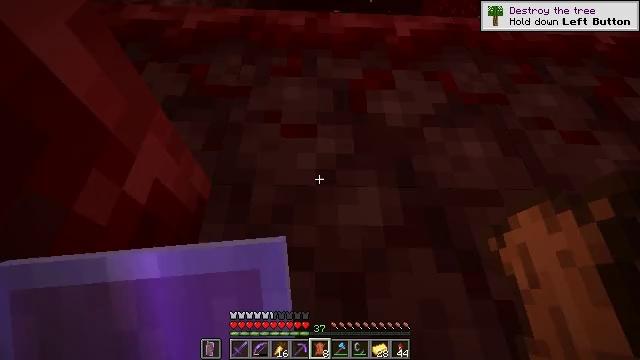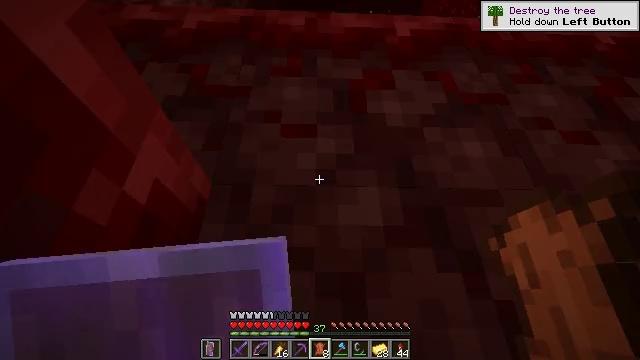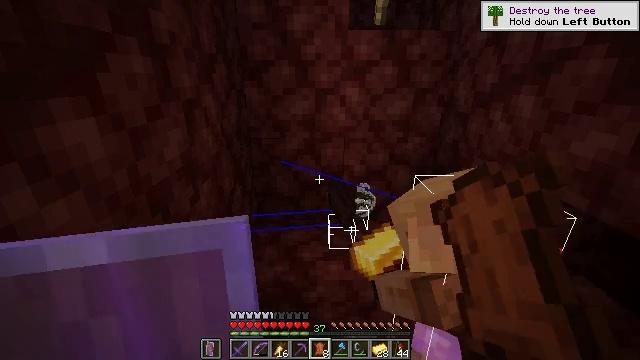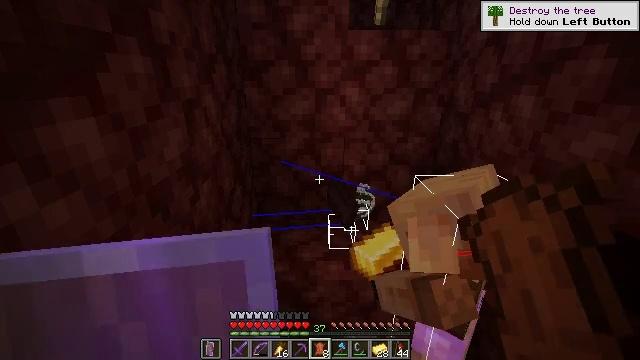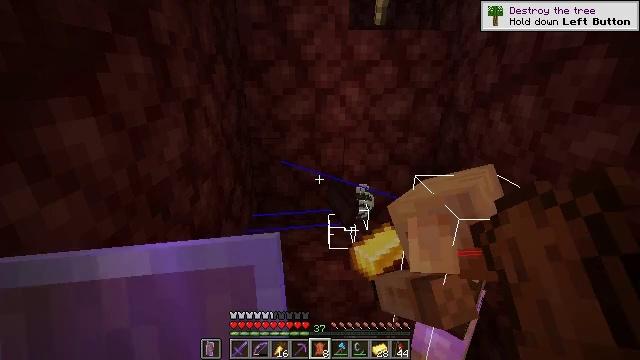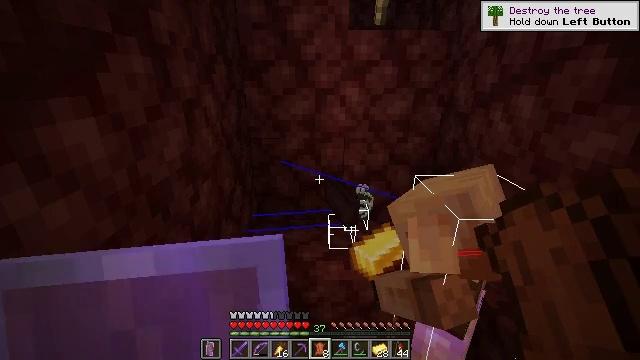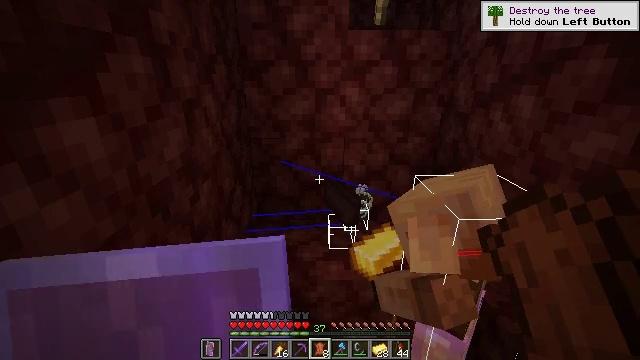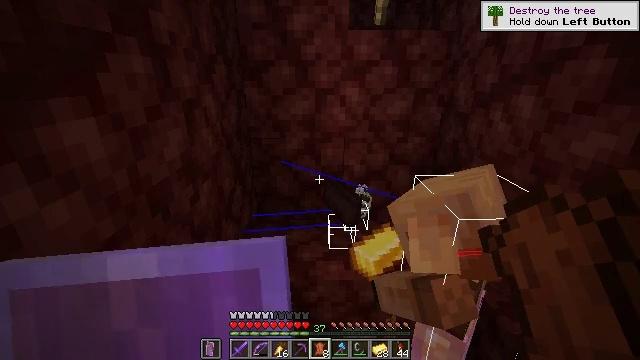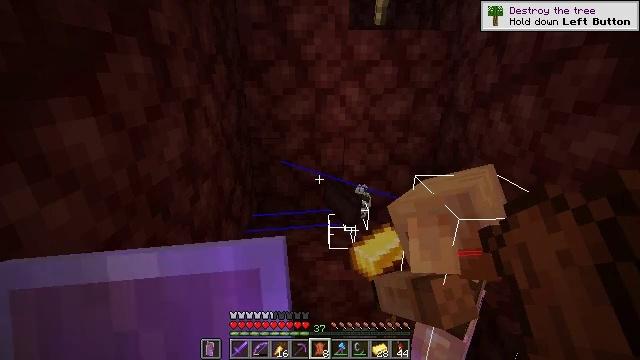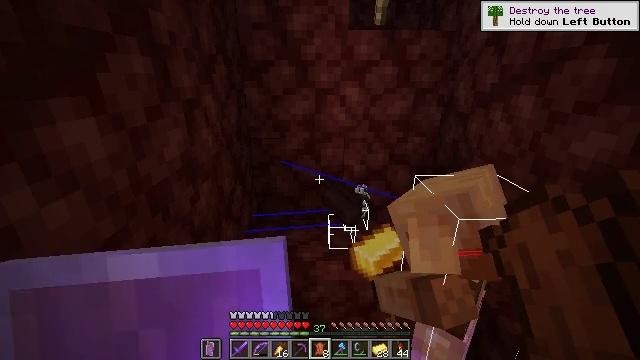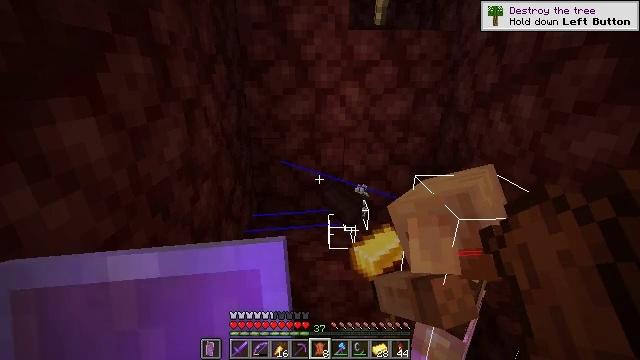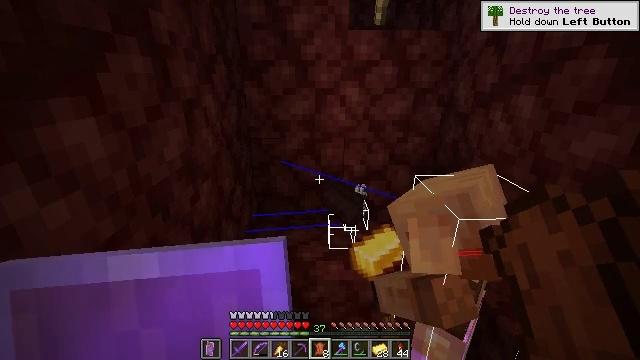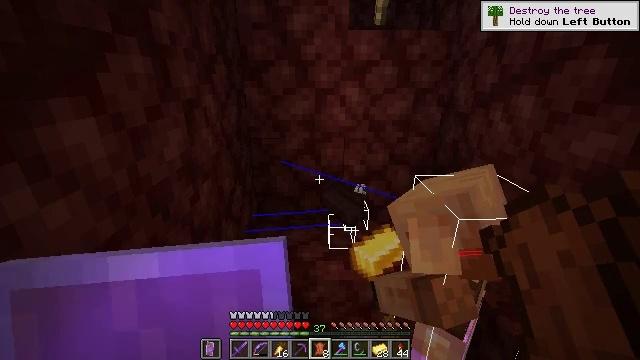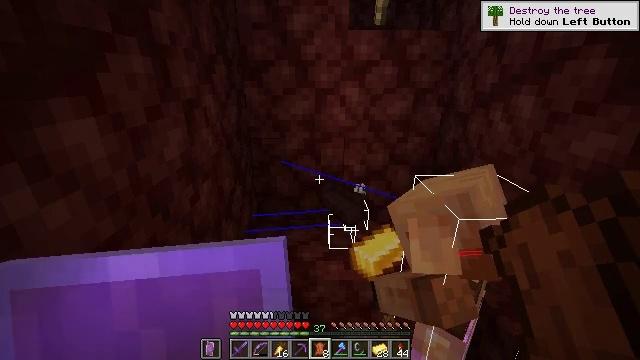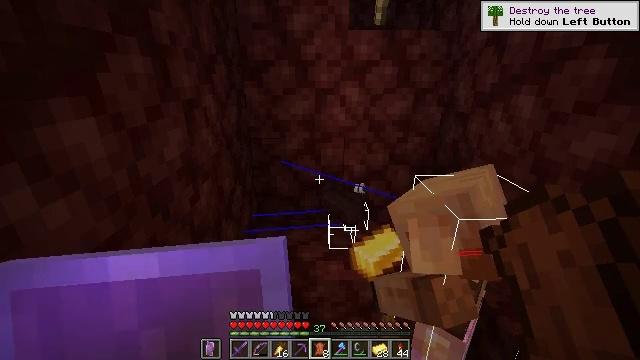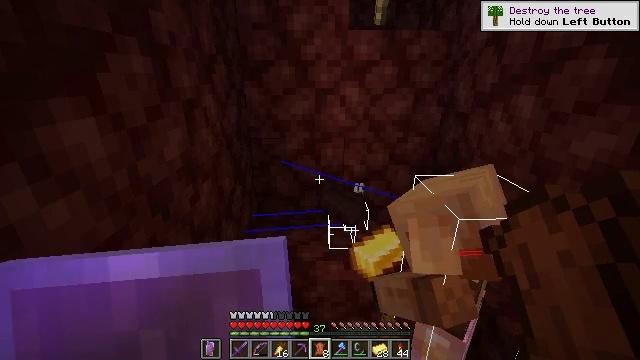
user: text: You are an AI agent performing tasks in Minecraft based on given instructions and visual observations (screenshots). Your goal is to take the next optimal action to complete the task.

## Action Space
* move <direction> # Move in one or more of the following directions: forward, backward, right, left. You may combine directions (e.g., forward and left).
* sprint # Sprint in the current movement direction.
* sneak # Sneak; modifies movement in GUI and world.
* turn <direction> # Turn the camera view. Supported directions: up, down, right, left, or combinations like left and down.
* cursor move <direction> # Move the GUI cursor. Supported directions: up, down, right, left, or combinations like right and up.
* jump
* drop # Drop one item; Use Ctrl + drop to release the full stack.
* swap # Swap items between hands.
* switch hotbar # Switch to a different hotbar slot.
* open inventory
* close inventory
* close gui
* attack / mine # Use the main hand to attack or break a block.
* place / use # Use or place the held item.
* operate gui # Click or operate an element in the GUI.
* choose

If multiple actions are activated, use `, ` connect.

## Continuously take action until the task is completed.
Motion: motion action
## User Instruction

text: Drop a nether brick.
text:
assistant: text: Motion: no_op
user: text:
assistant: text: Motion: turn right and down
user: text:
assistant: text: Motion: no_op
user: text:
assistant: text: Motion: no_op
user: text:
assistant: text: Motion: no_op
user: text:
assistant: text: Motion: no_op
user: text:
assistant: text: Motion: no_op
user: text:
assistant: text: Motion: no_op
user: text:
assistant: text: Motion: no_op
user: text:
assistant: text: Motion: no_op
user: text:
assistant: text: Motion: no_op
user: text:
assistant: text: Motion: no_op
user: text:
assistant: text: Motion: no_op
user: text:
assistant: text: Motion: no_op
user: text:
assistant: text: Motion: no_op
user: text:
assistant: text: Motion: no_op
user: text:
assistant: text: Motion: no_op
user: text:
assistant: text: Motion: no_op
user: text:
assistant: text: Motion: no_op
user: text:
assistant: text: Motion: no_op
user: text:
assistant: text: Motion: no_op
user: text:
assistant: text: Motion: no_op
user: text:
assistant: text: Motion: no_op
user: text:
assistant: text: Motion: no_op
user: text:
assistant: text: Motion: no_op
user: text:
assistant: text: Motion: no_op
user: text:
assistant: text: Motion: no_op
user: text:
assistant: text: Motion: no_op
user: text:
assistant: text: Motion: no_op
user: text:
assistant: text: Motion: no_op